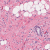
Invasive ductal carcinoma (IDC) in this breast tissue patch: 1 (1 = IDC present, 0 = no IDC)